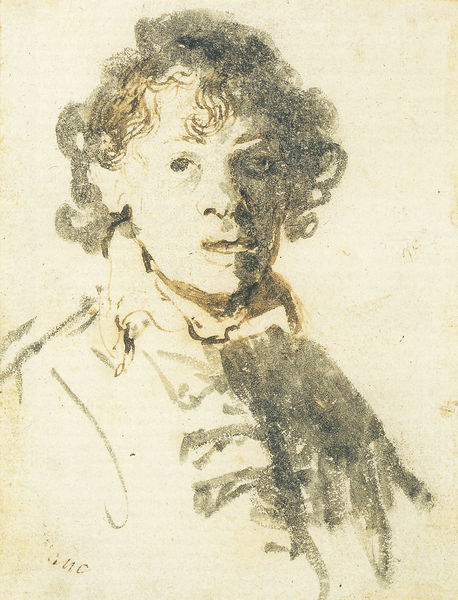
Titel: Selbstbildnis mit offenem Mund
Künstler: Harmensz van Rijn Rembrandt
Institution: London, British Museum
Schlagwörter: feder, schatten, haar, nase, zeichnung, kragen, porträt, gewand, junge, rüschen, knabe, jüngling, lasiert, lasur